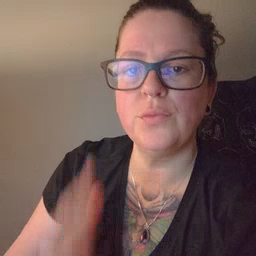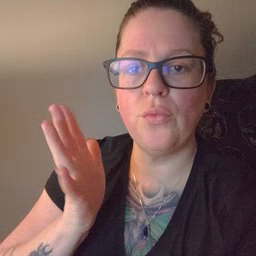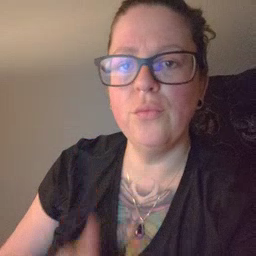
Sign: talk